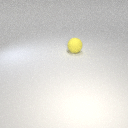
large yellow rubber sphere